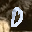
Label: 0